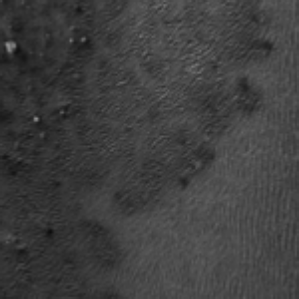
Label: frost